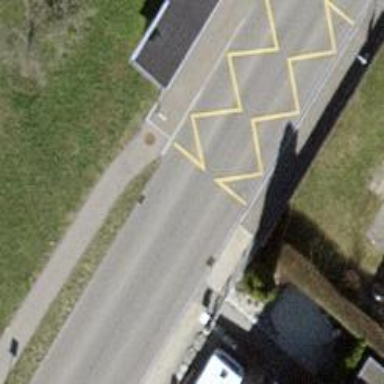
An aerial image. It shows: Bus stop with stop position for public transport.